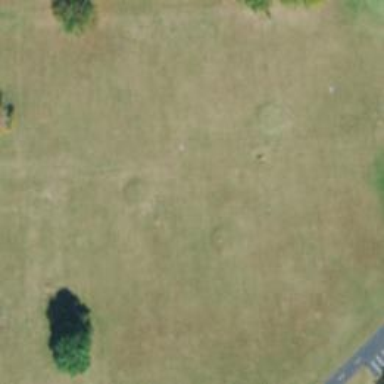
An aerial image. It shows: Grassy area designated for driving range golf.